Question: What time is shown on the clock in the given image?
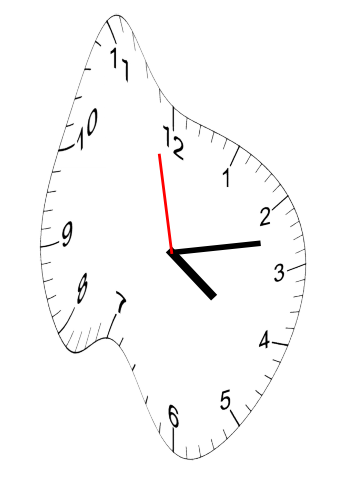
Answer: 04:12:58